Question: I have searched everywhere and I can't seem to find the solution.
now I know the function of , but I'm not sure if it is used here correctly. Here is my query:
'''
SELECT pos.pdPosition AS [Region 1]
FROM PositionData pos
WHERE pos.PositionId = 1765
UNION ALL
SELECT pos.pdPosition AS [Region 2]
FROM PositionData pos
WHERE pos.PositionId = 1767
'''
is for it to create the new columns, Region 1 containing number 1's data and Region 2 containing number 2's data.
is this:

How can I split it up/what statement can I use?
This has to be a select statement.
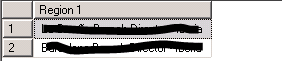
Answer: '''
Select
(SELECT pos.pdPosition
FROM PositionData pos
WHERE pos.PositionId = 1765) AS [Region 1]
,(SELECT pos.pdPosition
FROM PositionData pos
WHERE pos.PositionId = 1767) AS [Region 2]
'''